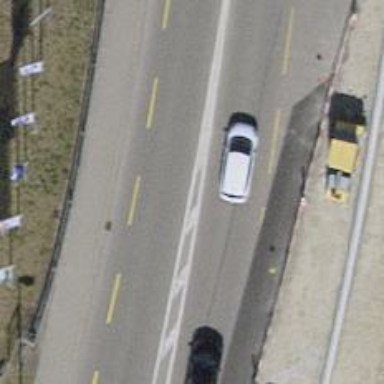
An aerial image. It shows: Secondary road with asphalt surface. There is shared busway on the left side for cyclists.